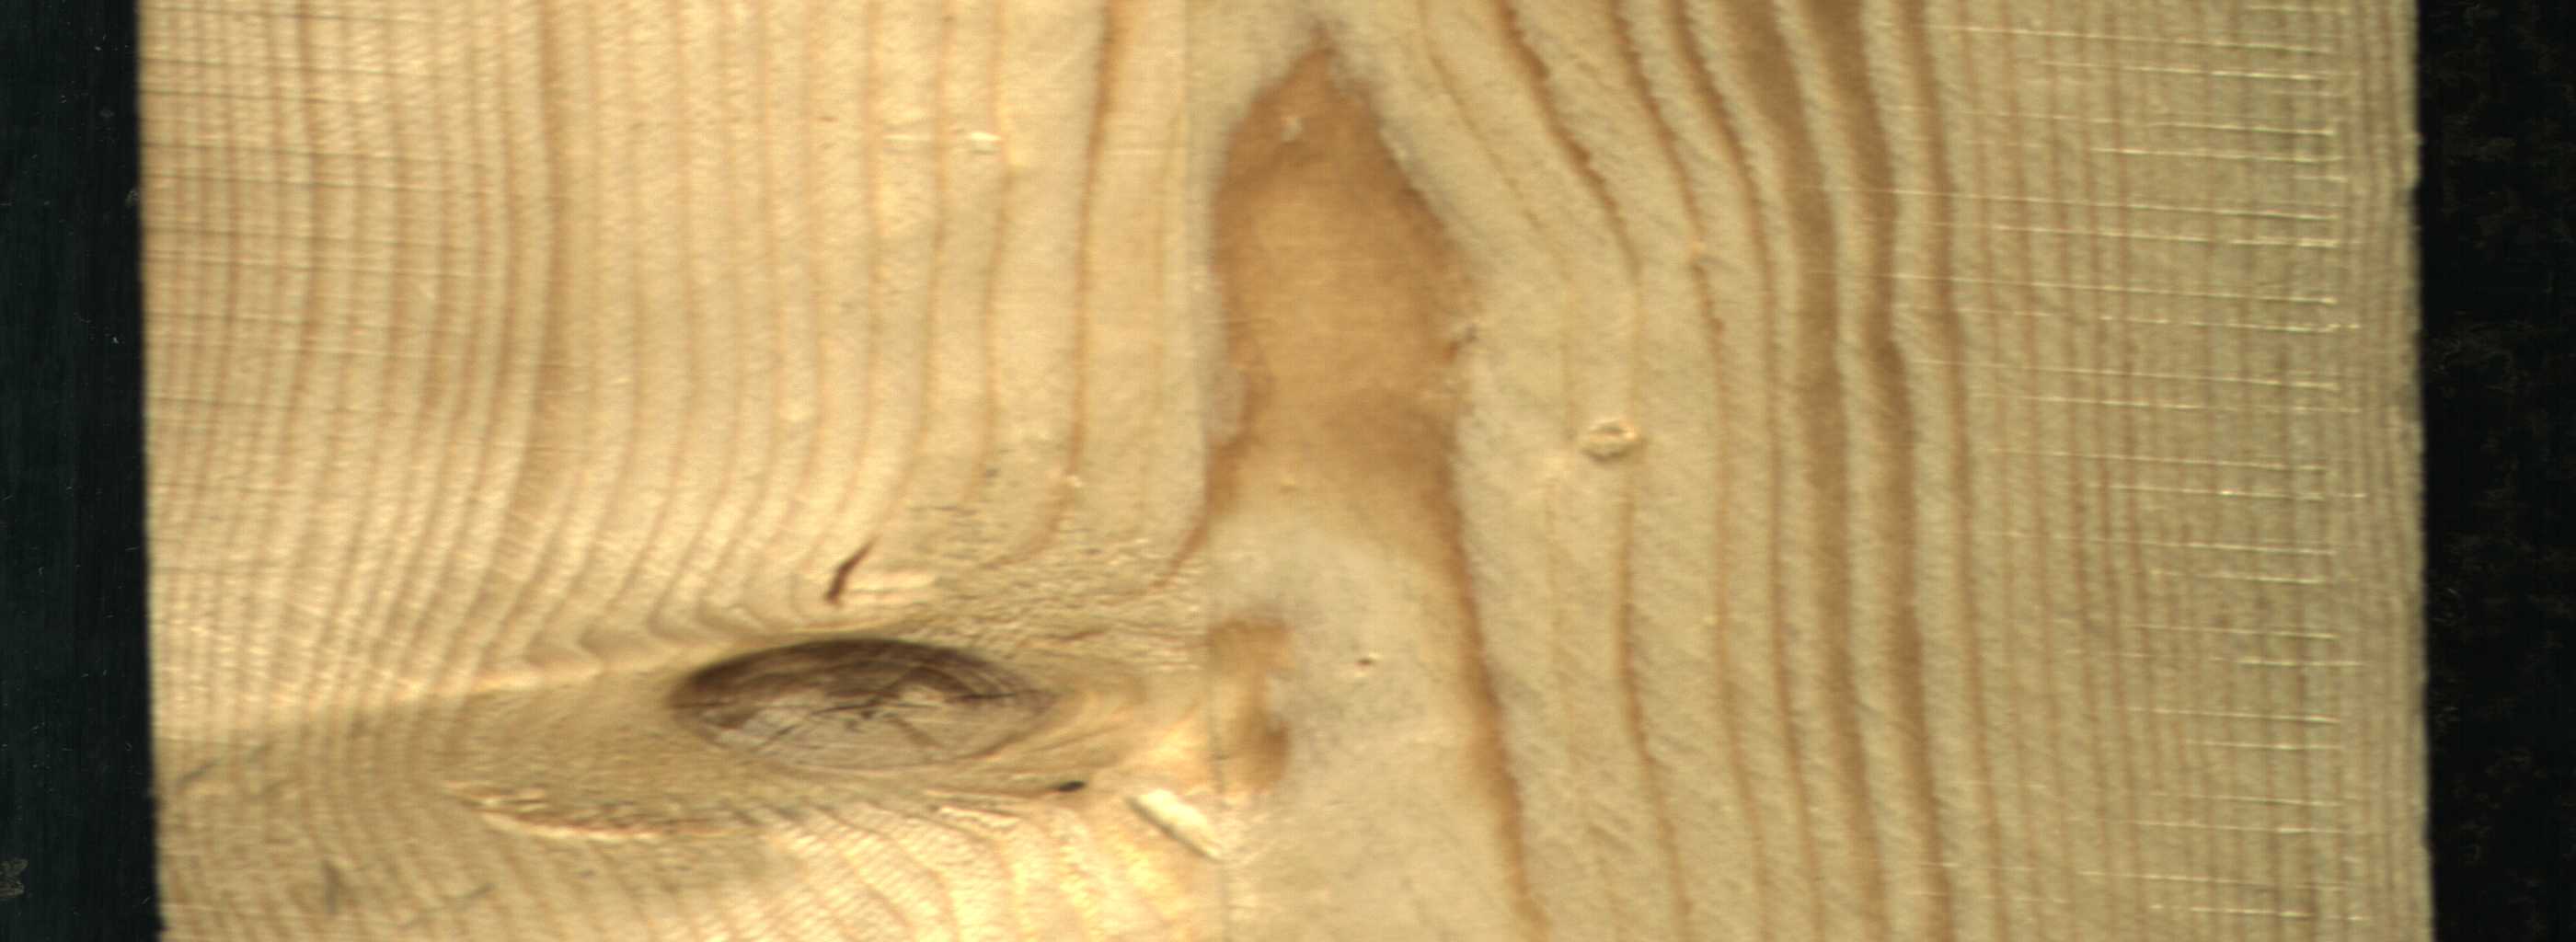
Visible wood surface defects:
Live_Knot